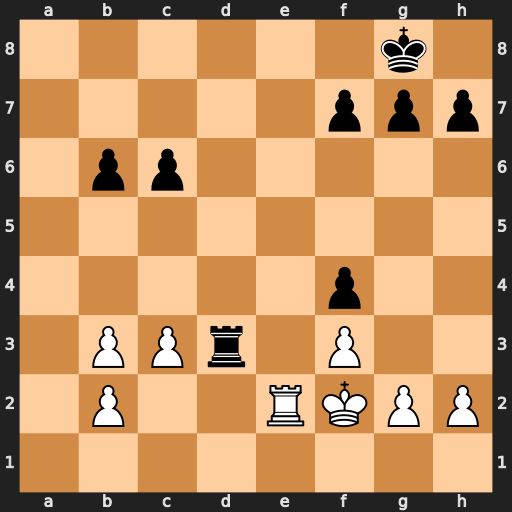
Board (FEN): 6k1/5ppp/1pp5/8/5p2/1PPr1P2/1P2RKPP/8
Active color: w
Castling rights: -
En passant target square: -
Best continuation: Re8#